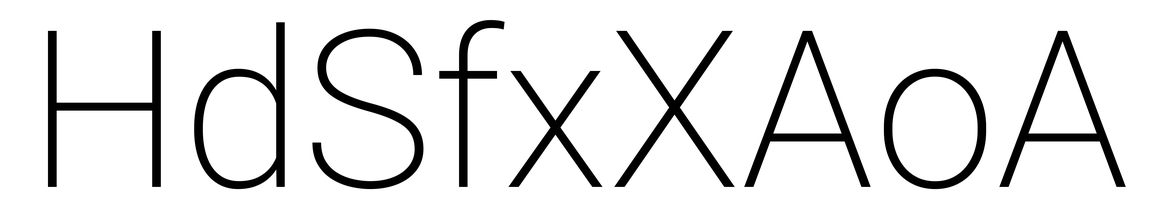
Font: Roboto_ExtraLight